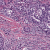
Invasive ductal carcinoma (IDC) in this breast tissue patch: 1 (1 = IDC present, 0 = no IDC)